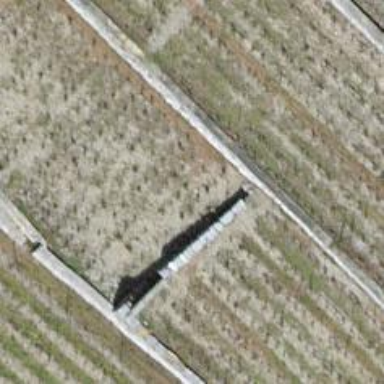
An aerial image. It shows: Retaining wall.